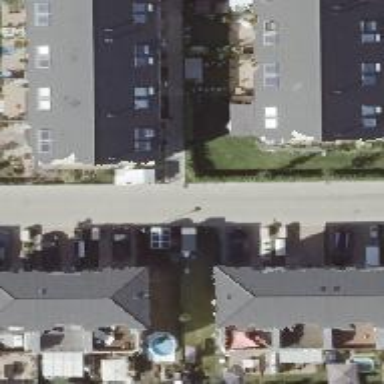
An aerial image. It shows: Living street.